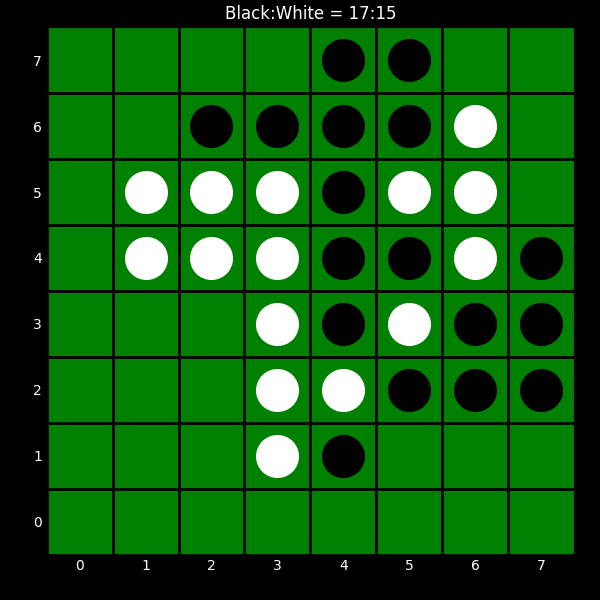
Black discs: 17
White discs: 15